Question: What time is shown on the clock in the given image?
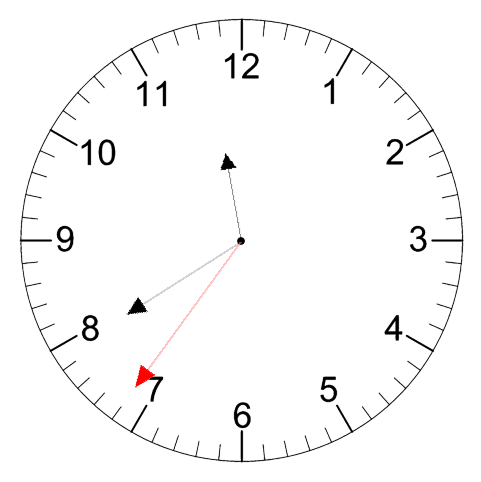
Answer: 11:39:36